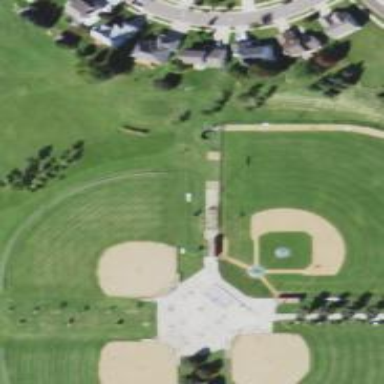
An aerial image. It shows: Baseball pitch for leisure land.